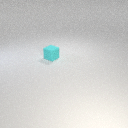
small cyan rubber cube